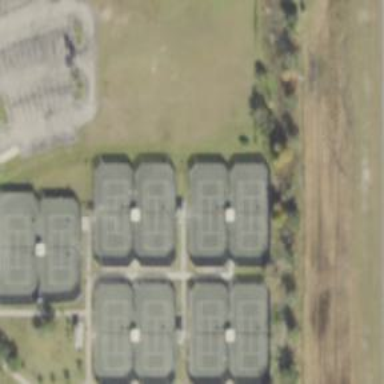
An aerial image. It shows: Asphalt tennis court.